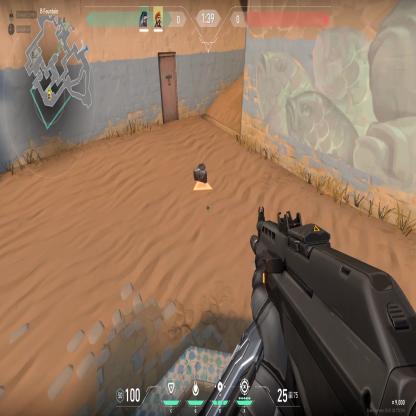
Label: dropped spike